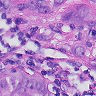
Metastatic tissue present: yes